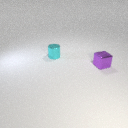
small purple metal cube to the right of small cyan metal cylinder